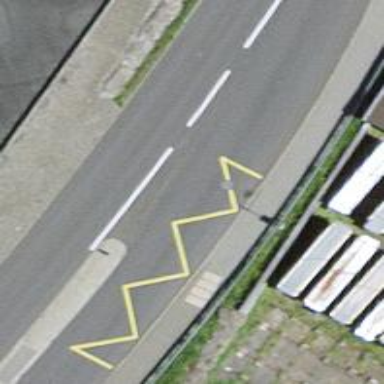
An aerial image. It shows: Bus stop equipped with public transport stop position.